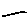
Label: line